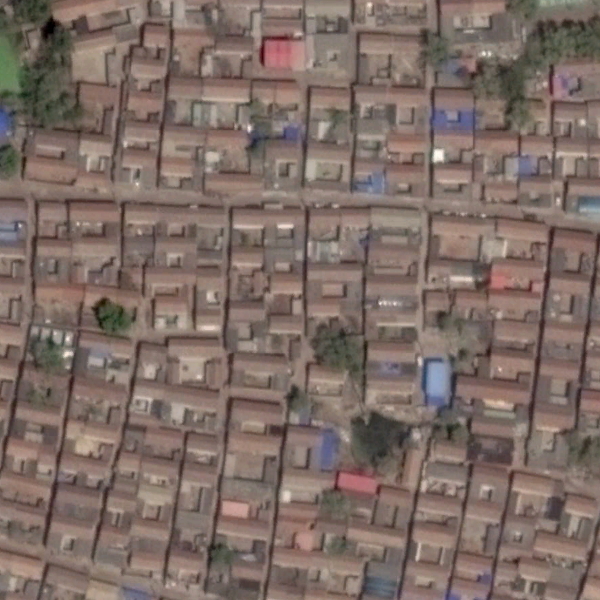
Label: DenseResidential